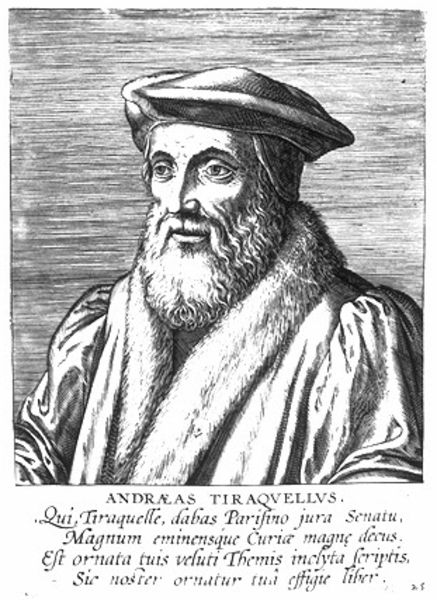
Titel: Bildnis des Andreas Tiraquellus
Künstler: Philipp Galle
Institution: (Seriendruck)
Schlagwörter: mann, umhang, grau, hintergrund, holz, hut, mund, nase, schwarz, weiss, zeichnung, blick, alt, bart, kappe, mütze, augen, bärtig, falten, gesicht, kragen, pelz, rahmen, vollbart, ärmel, bildnis, herr, portrait, porträt, schauen, haare, mantel, stoff, lippen, puffärmel, renaissance, fell, lächeln, holzschnitt, schrift, papier, grafik, graphik, brauen, überwurf, tusche, links, kohle, druck, schraffur, radierung, stich, hakennase, schwarzweiß, text, pelzkragen, halbprofil, portät, gelehrter, kupferstich, latein, stechend, humanist, bilnis, andreas, doktorenhut, kragne, ohrenklappe, magnum, ohrschützer, peltkragen, k, andreas tiraquellus, tiraquelius, tiraquellus, semiprofil, tiraquelle